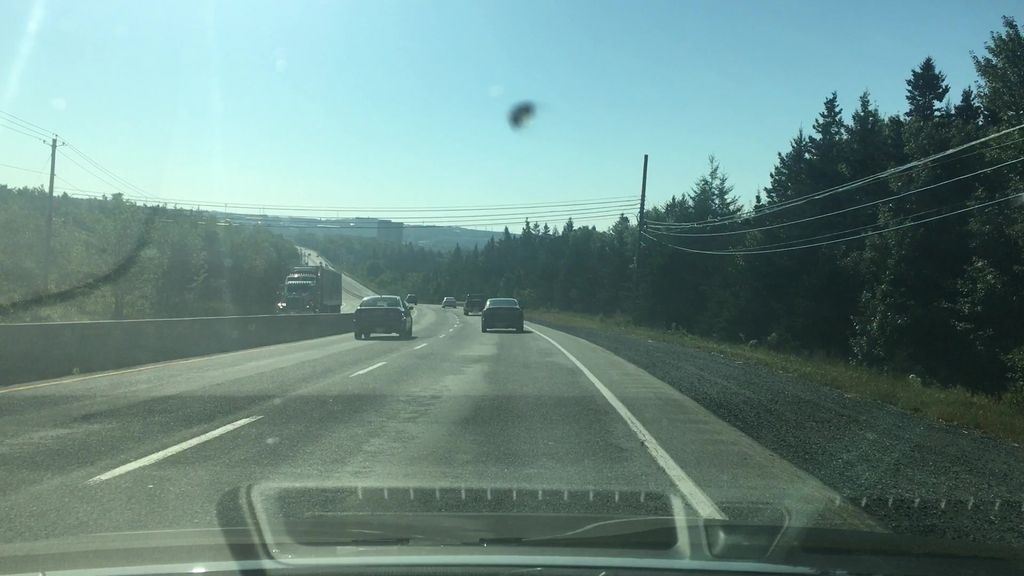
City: halifax